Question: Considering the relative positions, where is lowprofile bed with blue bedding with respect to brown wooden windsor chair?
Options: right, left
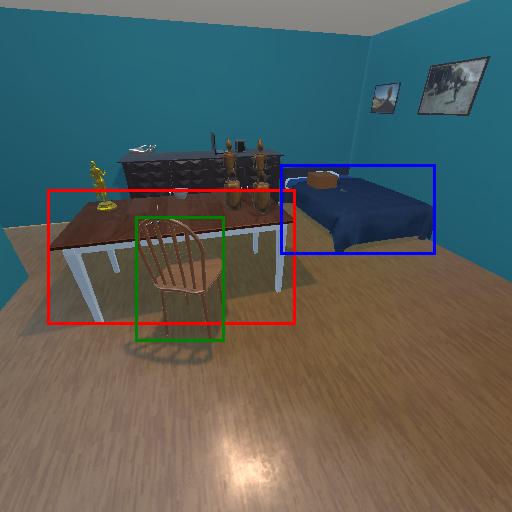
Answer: right